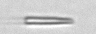
Label: fiber